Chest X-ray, PA view. Patient: 50 years old, sex F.
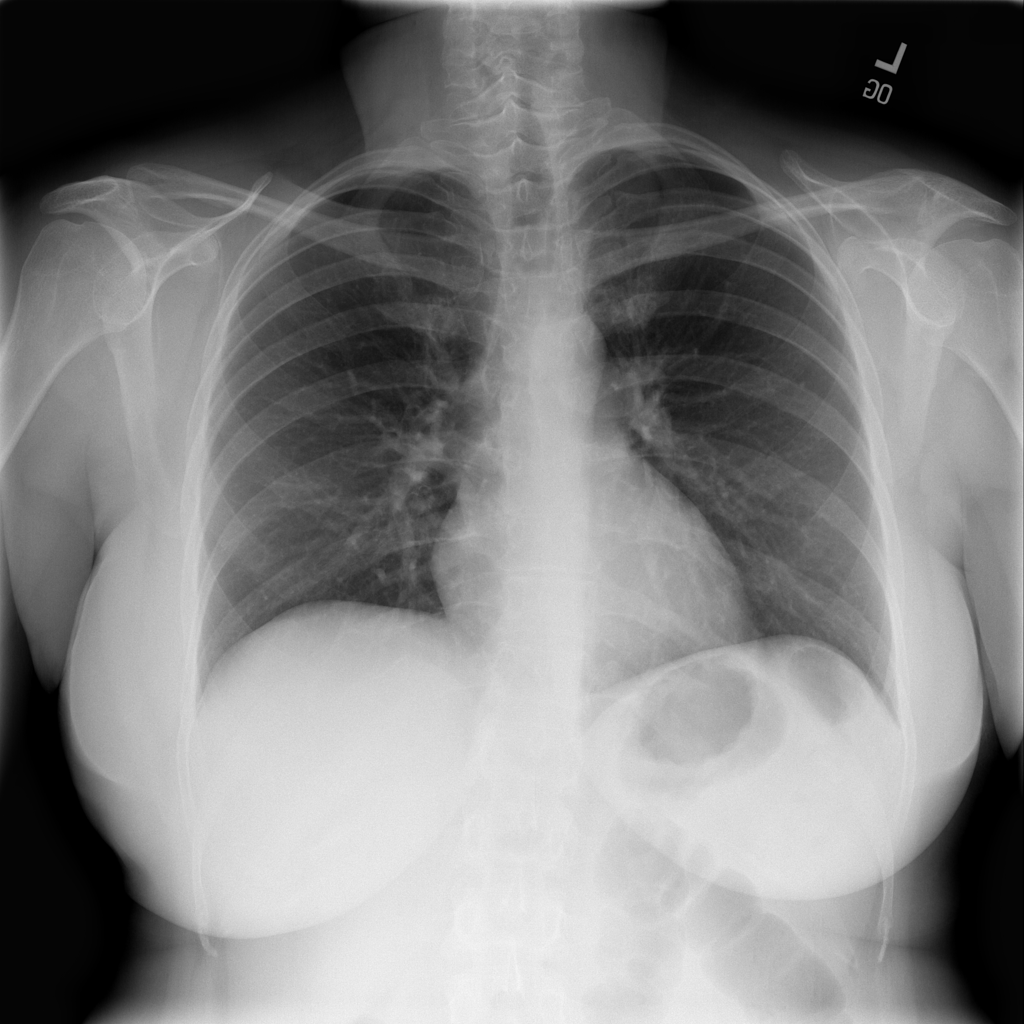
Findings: No Finding